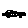
Label: car